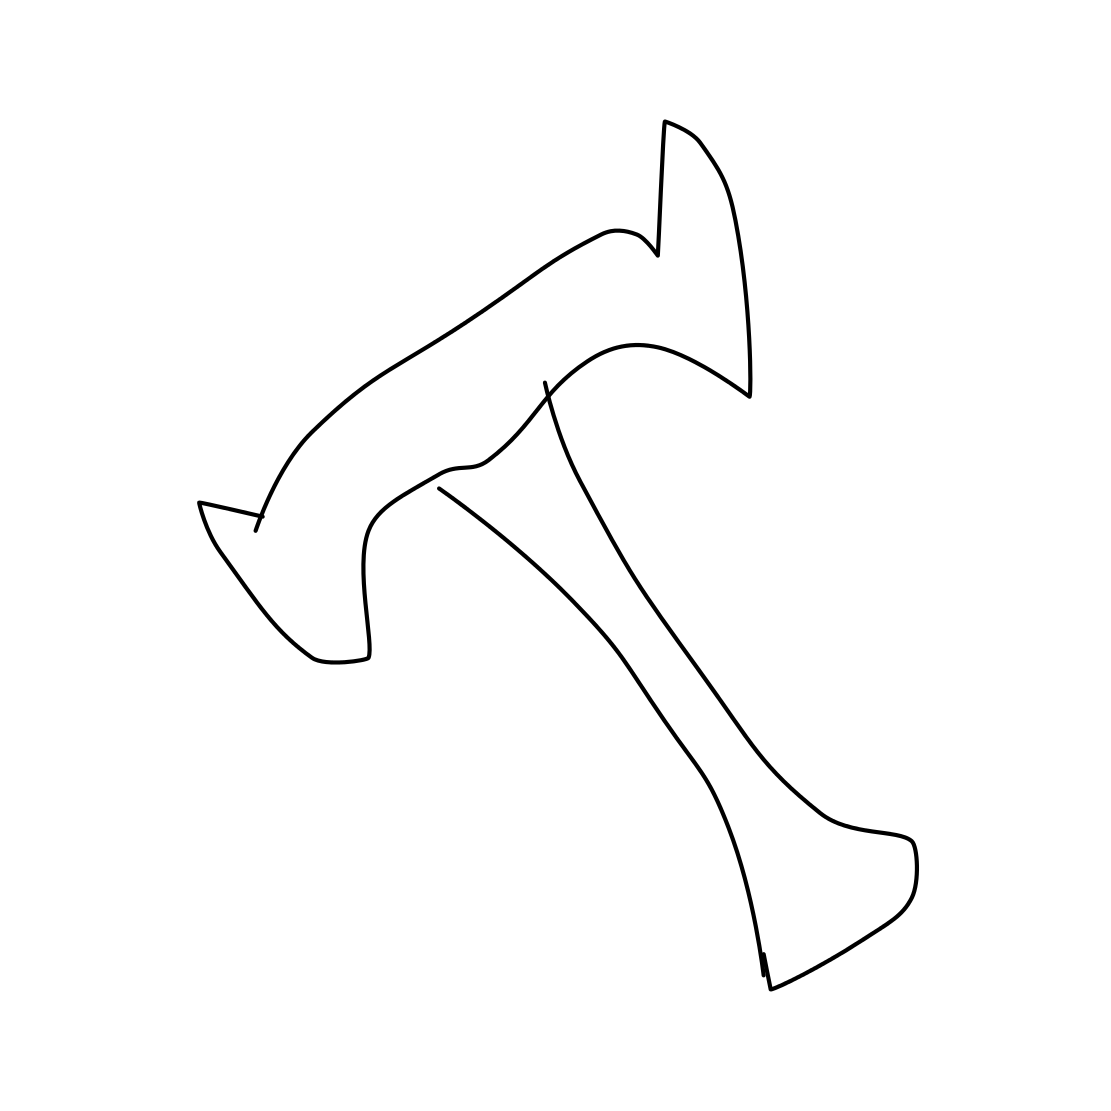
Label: hammer